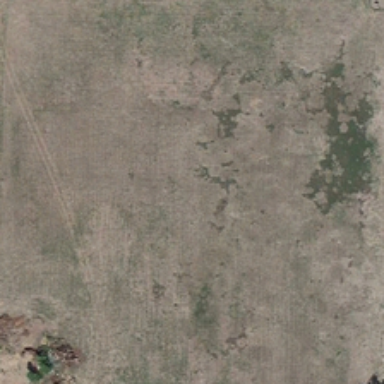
Several green trees are near a piece of bareland .